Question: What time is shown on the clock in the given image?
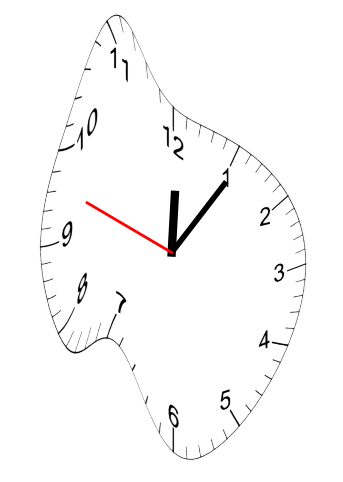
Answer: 12:05:48